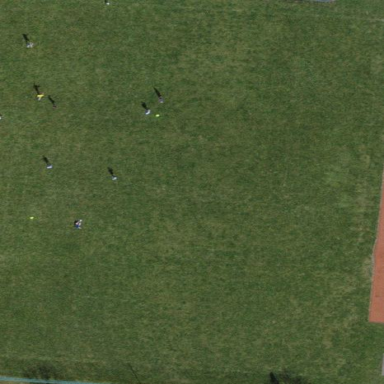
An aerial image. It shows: Soccer pitch for leisure land activities.